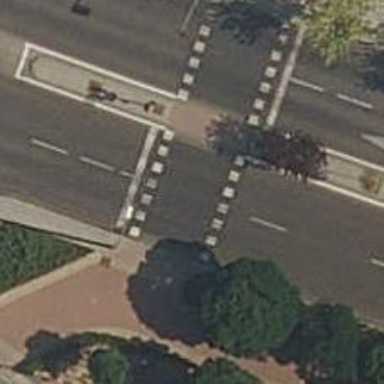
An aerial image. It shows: Road crossing with traffic signals.